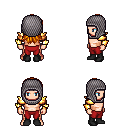
a pixel art fantasy rpg character, male body template, human, light skin, gold arm armor, red pants, dark blonde unkempt hairstyle, chain hood, black shoes, four views (front, back, left, right), 2x2 character sprite sheet, small pixel art, hard edges, no anti-aliasing